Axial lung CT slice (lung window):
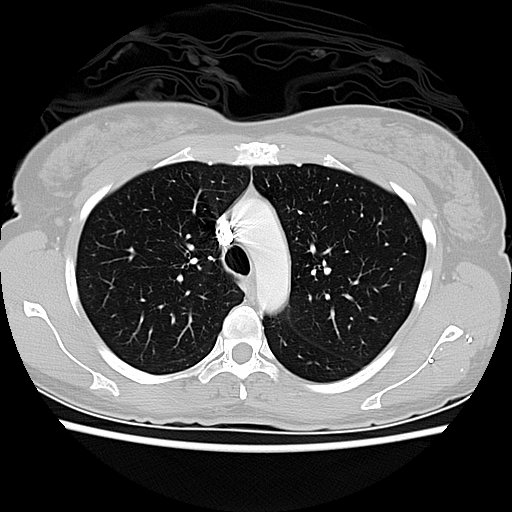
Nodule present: no